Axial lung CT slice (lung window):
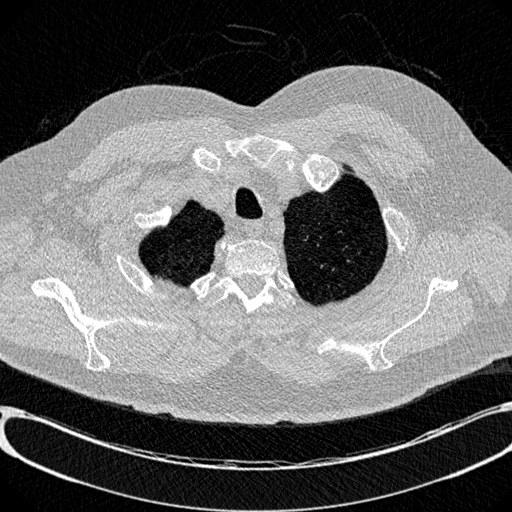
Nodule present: no